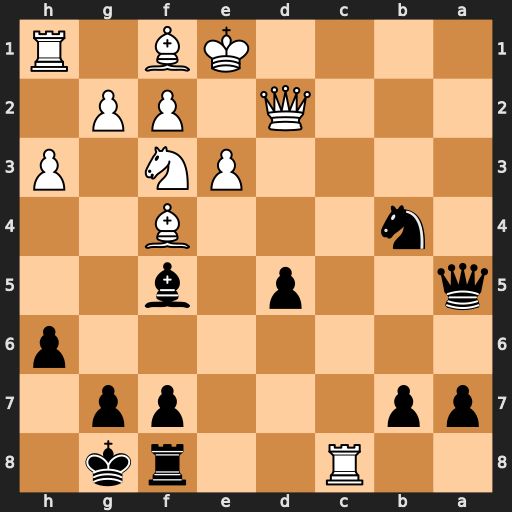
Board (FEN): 2R2rk1/pp3pp1/7p/q2p1b2/1n3B2/4PN1P/3Q1PP1/4KB1R
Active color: b
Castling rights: K
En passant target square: -
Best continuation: Rxc8 Nd4 Rc1+ Qxc1 Nd3+ Ke2 Nxc1+